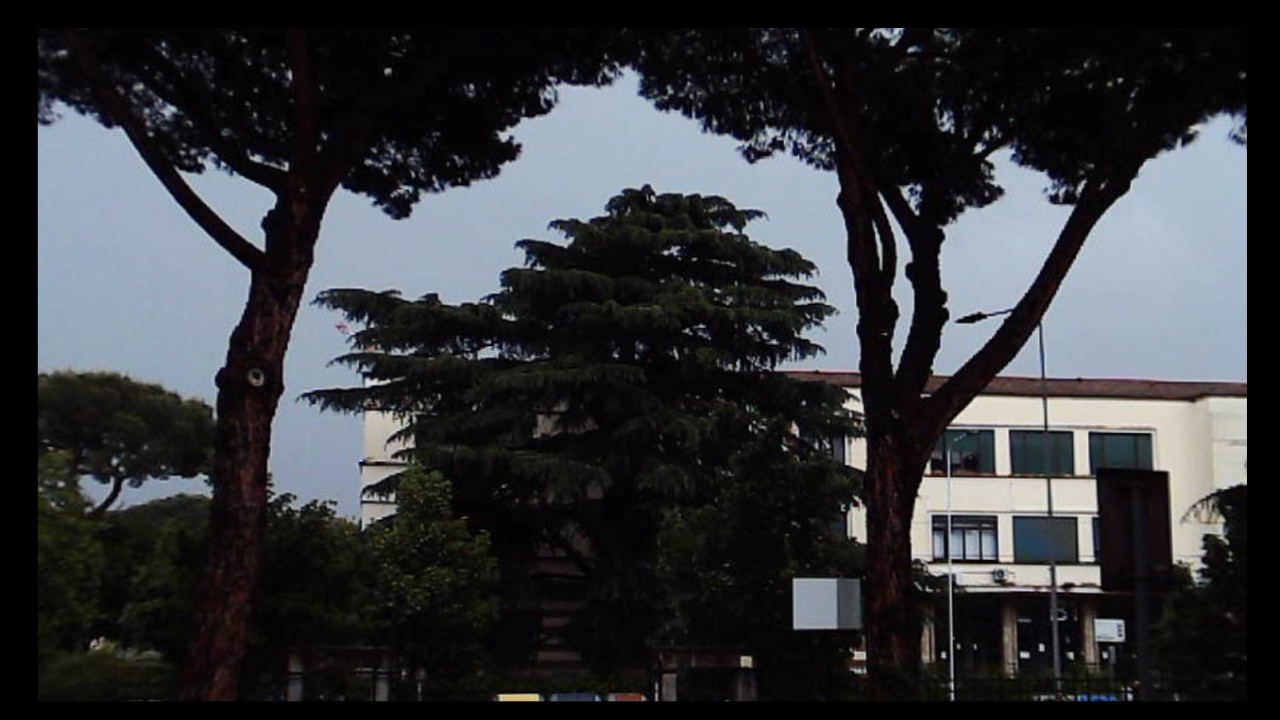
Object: DarwinFPV cineape20